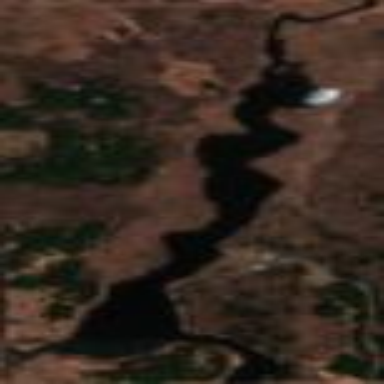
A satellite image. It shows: River flowing through the landscape.